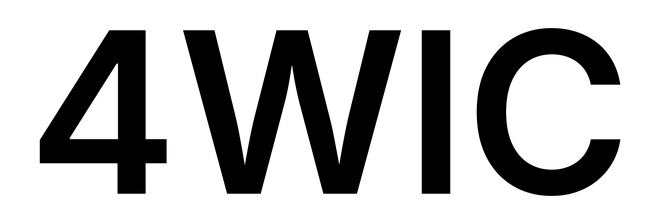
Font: Inter_SemiBold